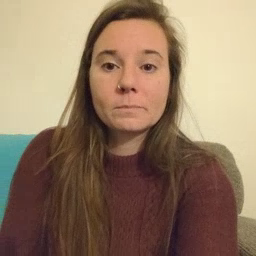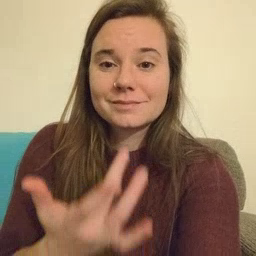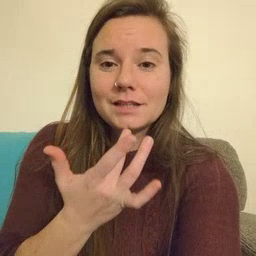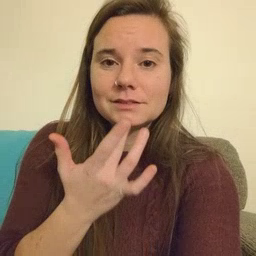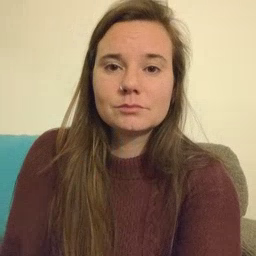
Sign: taste